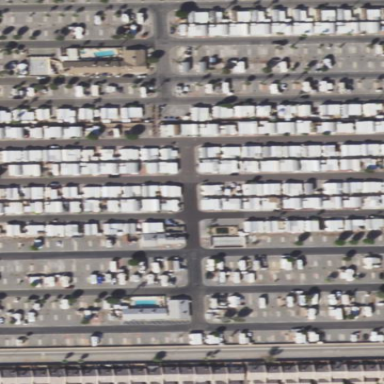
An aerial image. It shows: Residential area designated as trailer park.